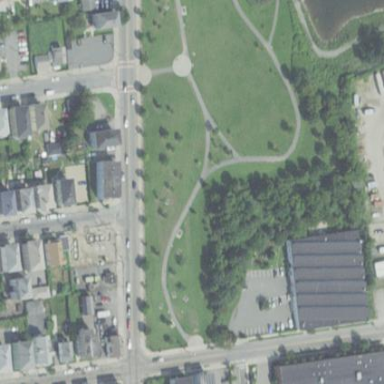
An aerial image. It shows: Lovely park for leisure and relaxation.